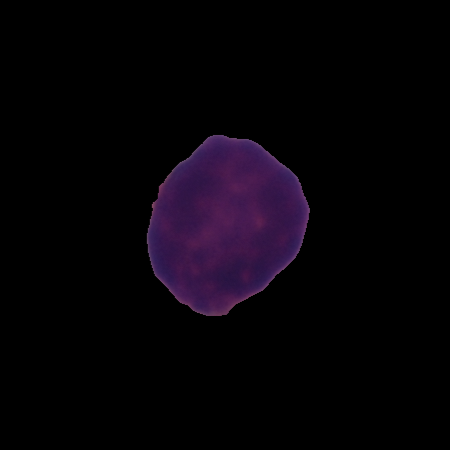
Label: healthy